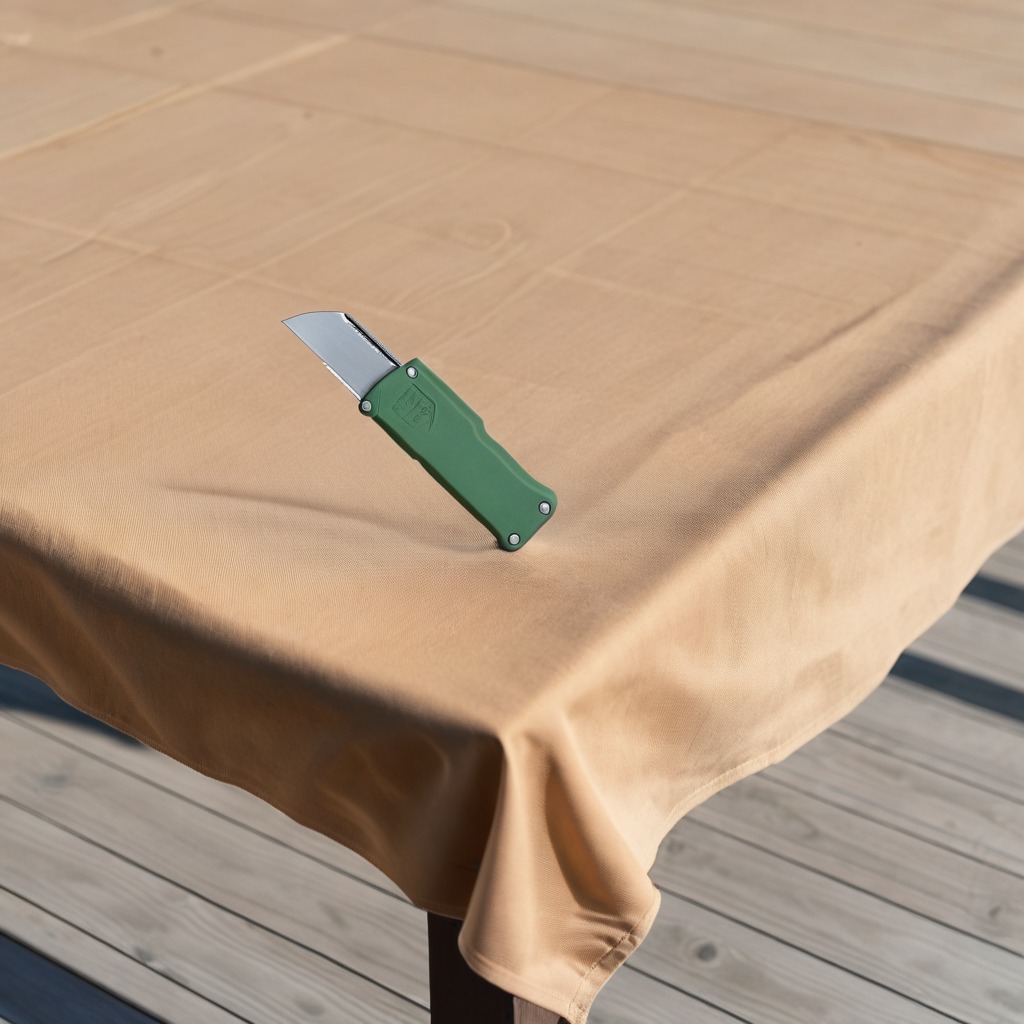
A utility knife is lying on a wooden table in an outdoor workshop during daytime bright natural light soft shadows worn but beneath the cloth.